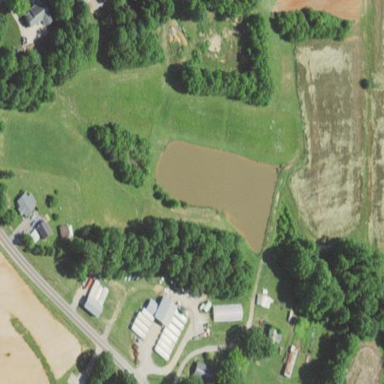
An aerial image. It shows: Pond surrounded by natural water.